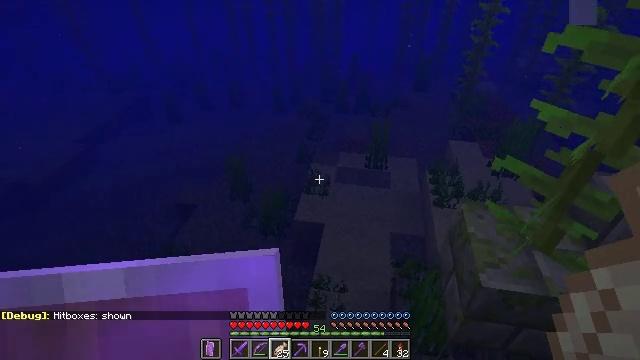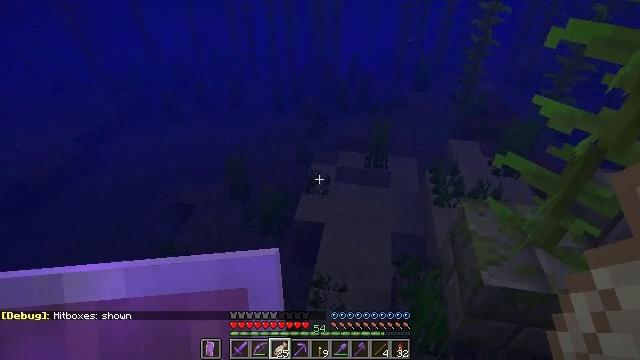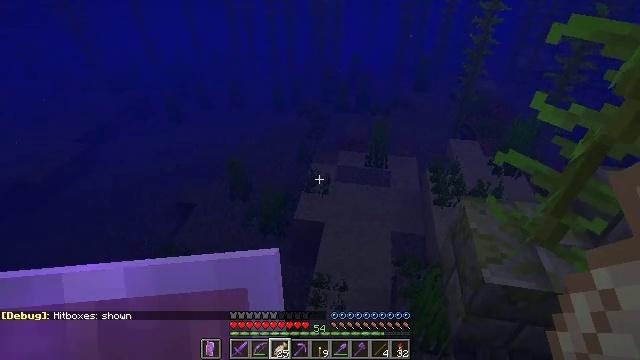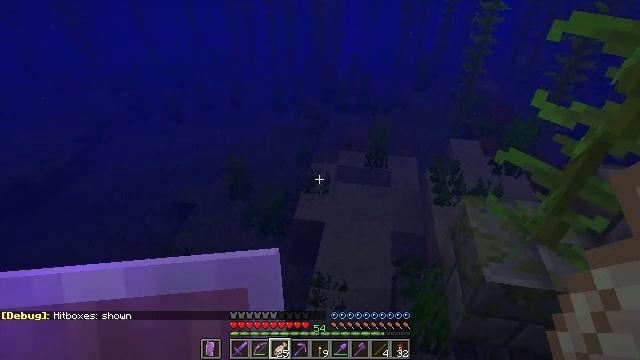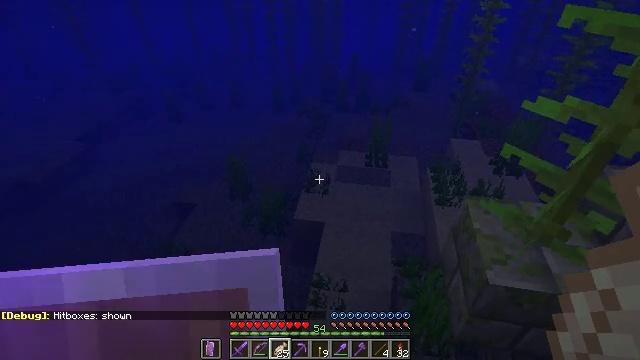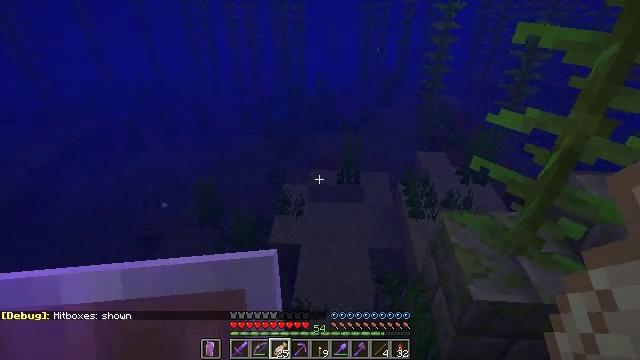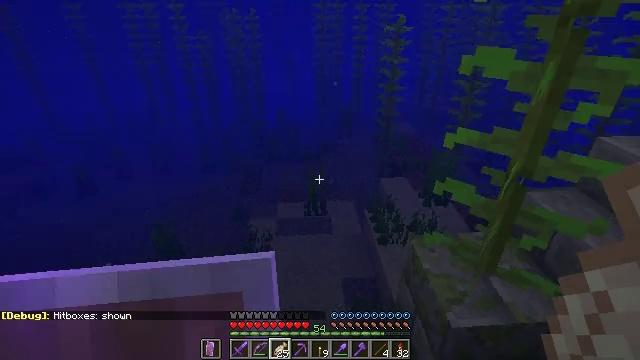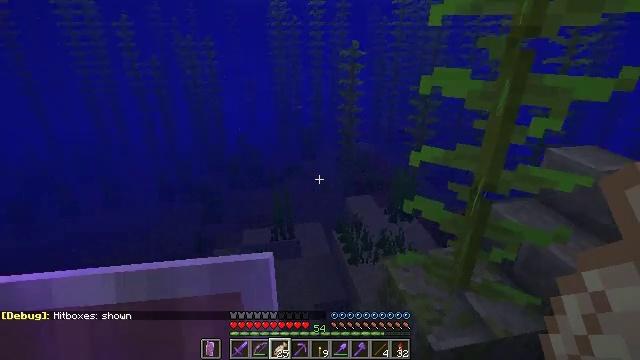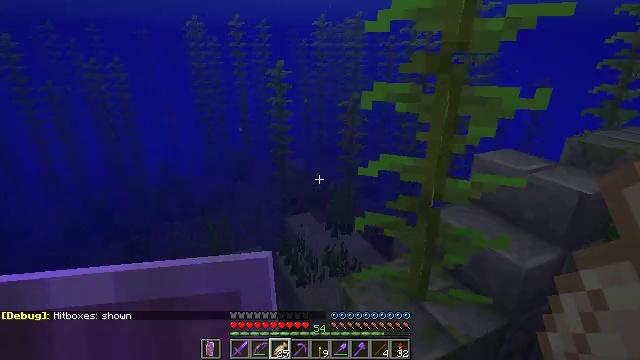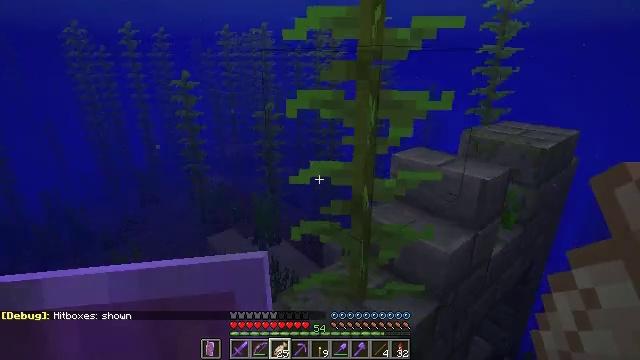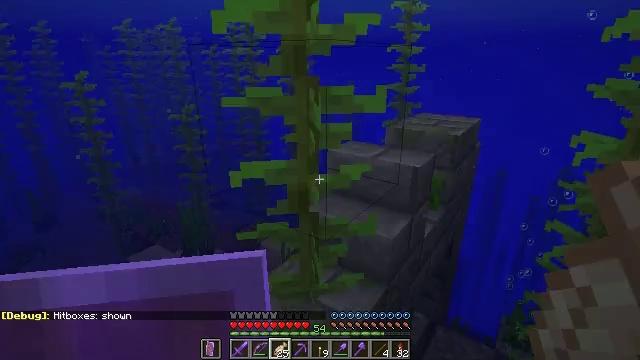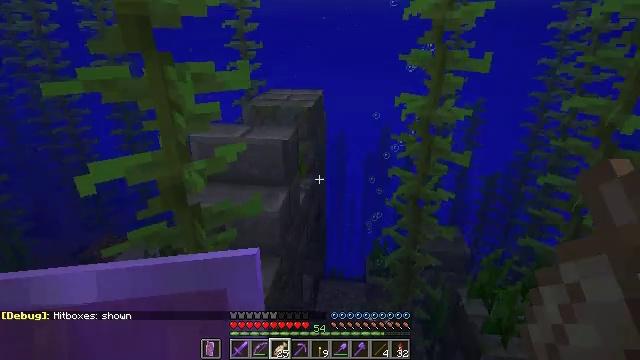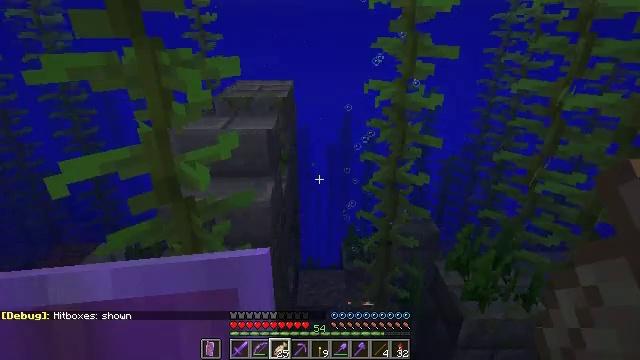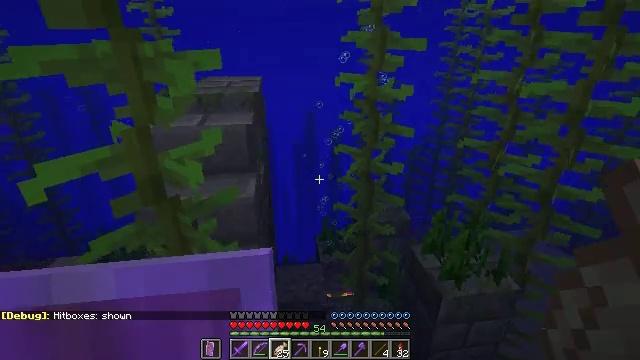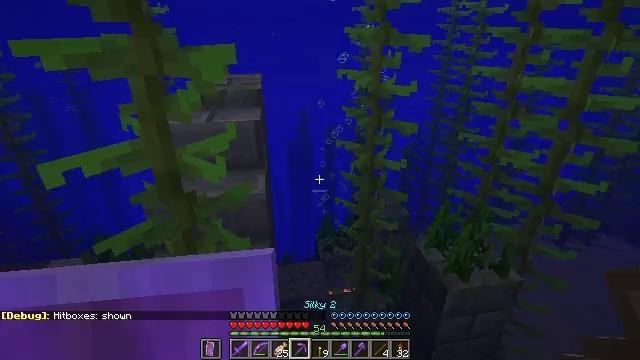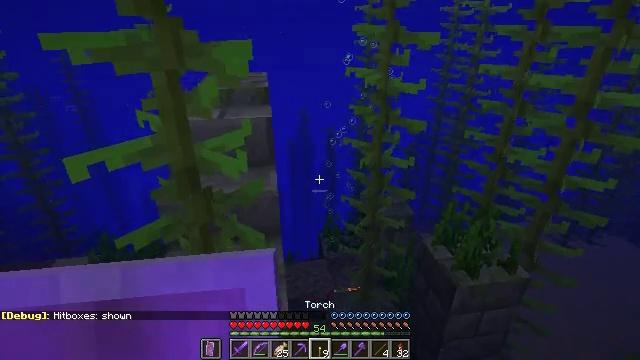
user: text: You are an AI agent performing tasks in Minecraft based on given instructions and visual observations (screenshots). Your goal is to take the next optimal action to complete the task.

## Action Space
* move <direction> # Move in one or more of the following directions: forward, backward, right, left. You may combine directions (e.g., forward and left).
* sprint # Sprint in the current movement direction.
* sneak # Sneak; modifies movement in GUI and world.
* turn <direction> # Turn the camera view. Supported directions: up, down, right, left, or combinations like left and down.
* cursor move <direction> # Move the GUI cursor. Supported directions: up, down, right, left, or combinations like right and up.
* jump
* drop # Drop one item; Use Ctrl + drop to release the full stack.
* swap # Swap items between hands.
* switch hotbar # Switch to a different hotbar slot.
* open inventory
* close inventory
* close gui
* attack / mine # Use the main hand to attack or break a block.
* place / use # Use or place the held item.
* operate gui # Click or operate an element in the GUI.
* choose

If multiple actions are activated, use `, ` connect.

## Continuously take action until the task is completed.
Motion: motion action
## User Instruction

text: Clear the seagrass to get an item.
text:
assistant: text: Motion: no_op
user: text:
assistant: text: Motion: no_op
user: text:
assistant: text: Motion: no_op
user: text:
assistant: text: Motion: move forward
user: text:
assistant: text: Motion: move forward, turn right and up
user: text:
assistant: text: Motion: move forward, turn right and up
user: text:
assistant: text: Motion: move forward and move left, turn right and up
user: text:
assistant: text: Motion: move forward and move left, turn right and up
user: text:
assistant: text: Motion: move left, turn right and up
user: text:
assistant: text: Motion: move left, turn right
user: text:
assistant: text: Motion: move left, turn right and down
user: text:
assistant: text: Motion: move left, turn right and down
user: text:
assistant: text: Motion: move left, turn right
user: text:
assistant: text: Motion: move left, turn right
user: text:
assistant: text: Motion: no_op
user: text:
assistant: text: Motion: no_op
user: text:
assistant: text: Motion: no_op
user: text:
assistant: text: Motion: no_op
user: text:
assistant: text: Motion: no_op
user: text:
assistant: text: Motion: no_op
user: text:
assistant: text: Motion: no_op
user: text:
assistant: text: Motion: no_op
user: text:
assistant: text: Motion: no_op
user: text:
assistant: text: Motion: no_op
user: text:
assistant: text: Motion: move right
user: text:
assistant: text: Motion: move right
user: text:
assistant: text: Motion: move right, turn right and down
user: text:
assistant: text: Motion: move right, turn down
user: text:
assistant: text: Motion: move right, turn down
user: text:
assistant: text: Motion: move right, turn down